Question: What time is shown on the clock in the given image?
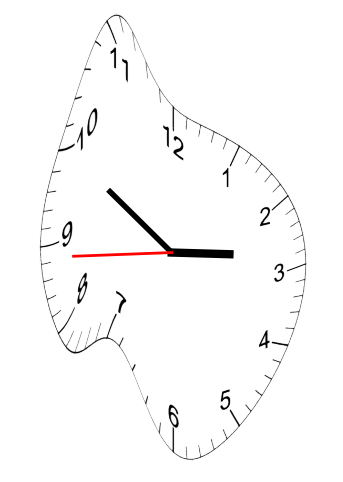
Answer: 02:49:44